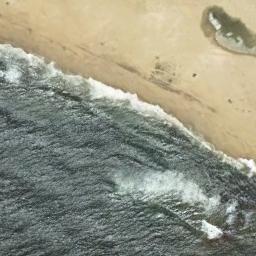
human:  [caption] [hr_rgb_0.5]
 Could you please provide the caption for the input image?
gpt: The beach is composed of light green seawater and a yellow coast with sparse green plants .

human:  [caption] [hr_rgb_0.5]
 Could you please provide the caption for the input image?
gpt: The beach with khaki sand and some green plants on the beach .

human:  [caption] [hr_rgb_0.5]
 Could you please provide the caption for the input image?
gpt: The blue oceans and a meadow and beaches .

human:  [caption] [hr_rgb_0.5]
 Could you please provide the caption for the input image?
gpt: The sea by the beach is blue .

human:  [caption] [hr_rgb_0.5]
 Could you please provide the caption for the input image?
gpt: The beach is beside the sea .